Question: I have a problem.
Send from Chrome console. Work.
'''
var composeData = {viewer_user_id: 37247, subject: '321', message: '32131', dialog_id: null};
Node.socket.emit('composeMessage', composeData);
'''
Send from some .js file. Don't work.
'''
composeMessage: function()
{
var dialog_id = ($('#dialog_id').val() == '') ? null : $('#dialog_id').val();
var to_id = $('#to_id').val();
if (to_id)
{
var composeData = {viewer_user_id: to_id, subject: $('#subject').val(), message: $('#message').val(), dialog_id: dialog_id};
Node.socket.emit('composeMessage', composeData);
} else
{
$('.messages').notification('empty addressee data', 'error', uniqueid(6));
}
}
'''
The problem is that the data is written to MongoDB, in the first case - everything is OK, the other - nothing happens, even no errors.
index.js:
'''
socket.on('composeMessage', function(clientData) {
console.log(arguments); // OK!
IM.testInsert(clientData);
});
'''
IM.js:
'''
testInsert: function(clientData) {
console.log(clientData); // OK!
mongo_db.collection('test').insert(clientData, function() {
console.log(arguments); // Not Working if send data from JS file (client), but work if send data from chrome dev-tool
});
}
'''
That looked out over WebSocket. In the first case (line 1) I send data via the Chrome Dev-tools, in the second case (line 3) through the event onClick. As you can see, the data are identical.

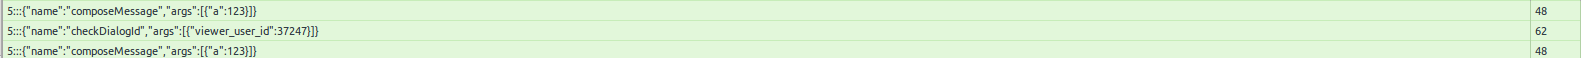
Answer: I guess I can post my suggestion as answer, even though the actual bug is still unclear.
It appear to be a Mongoskin related problem, switching to Mongoose solved the issue.